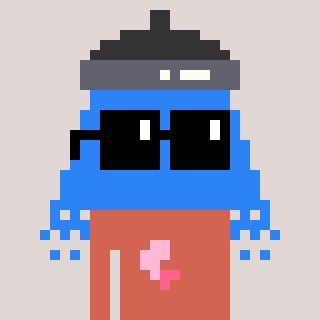
a pixel art character with square black sunglasses, a shower-shaped head and a peachy-colored body on a warm background